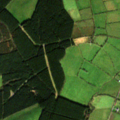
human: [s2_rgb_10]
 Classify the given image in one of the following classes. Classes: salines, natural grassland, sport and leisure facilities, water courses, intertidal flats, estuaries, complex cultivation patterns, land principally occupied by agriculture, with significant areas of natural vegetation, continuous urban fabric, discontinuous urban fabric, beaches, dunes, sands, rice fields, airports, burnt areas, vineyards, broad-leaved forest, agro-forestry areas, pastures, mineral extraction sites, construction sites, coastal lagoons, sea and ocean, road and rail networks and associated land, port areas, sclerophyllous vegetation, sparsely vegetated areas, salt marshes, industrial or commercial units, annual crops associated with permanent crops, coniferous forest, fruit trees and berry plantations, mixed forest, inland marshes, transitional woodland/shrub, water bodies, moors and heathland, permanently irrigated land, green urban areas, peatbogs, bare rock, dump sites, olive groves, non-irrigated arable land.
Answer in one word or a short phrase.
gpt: pastures, coniferous forest